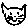
Label: cat